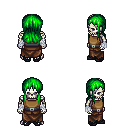
a pixel art fantasy rpg character, male body template, skeleton, leather chest armor, robe skirt, green unkempt hairstyle, white cloth bandages, ghillies, four views (front, back, left, right), 2x2 character sprite sheet, small pixel art, hard edges, no anti-aliasing